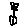
Label: flower